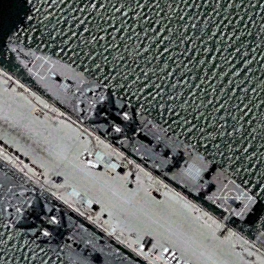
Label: destroyer